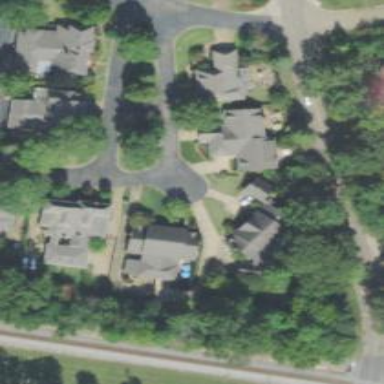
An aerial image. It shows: Driveway leading to service road.